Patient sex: M
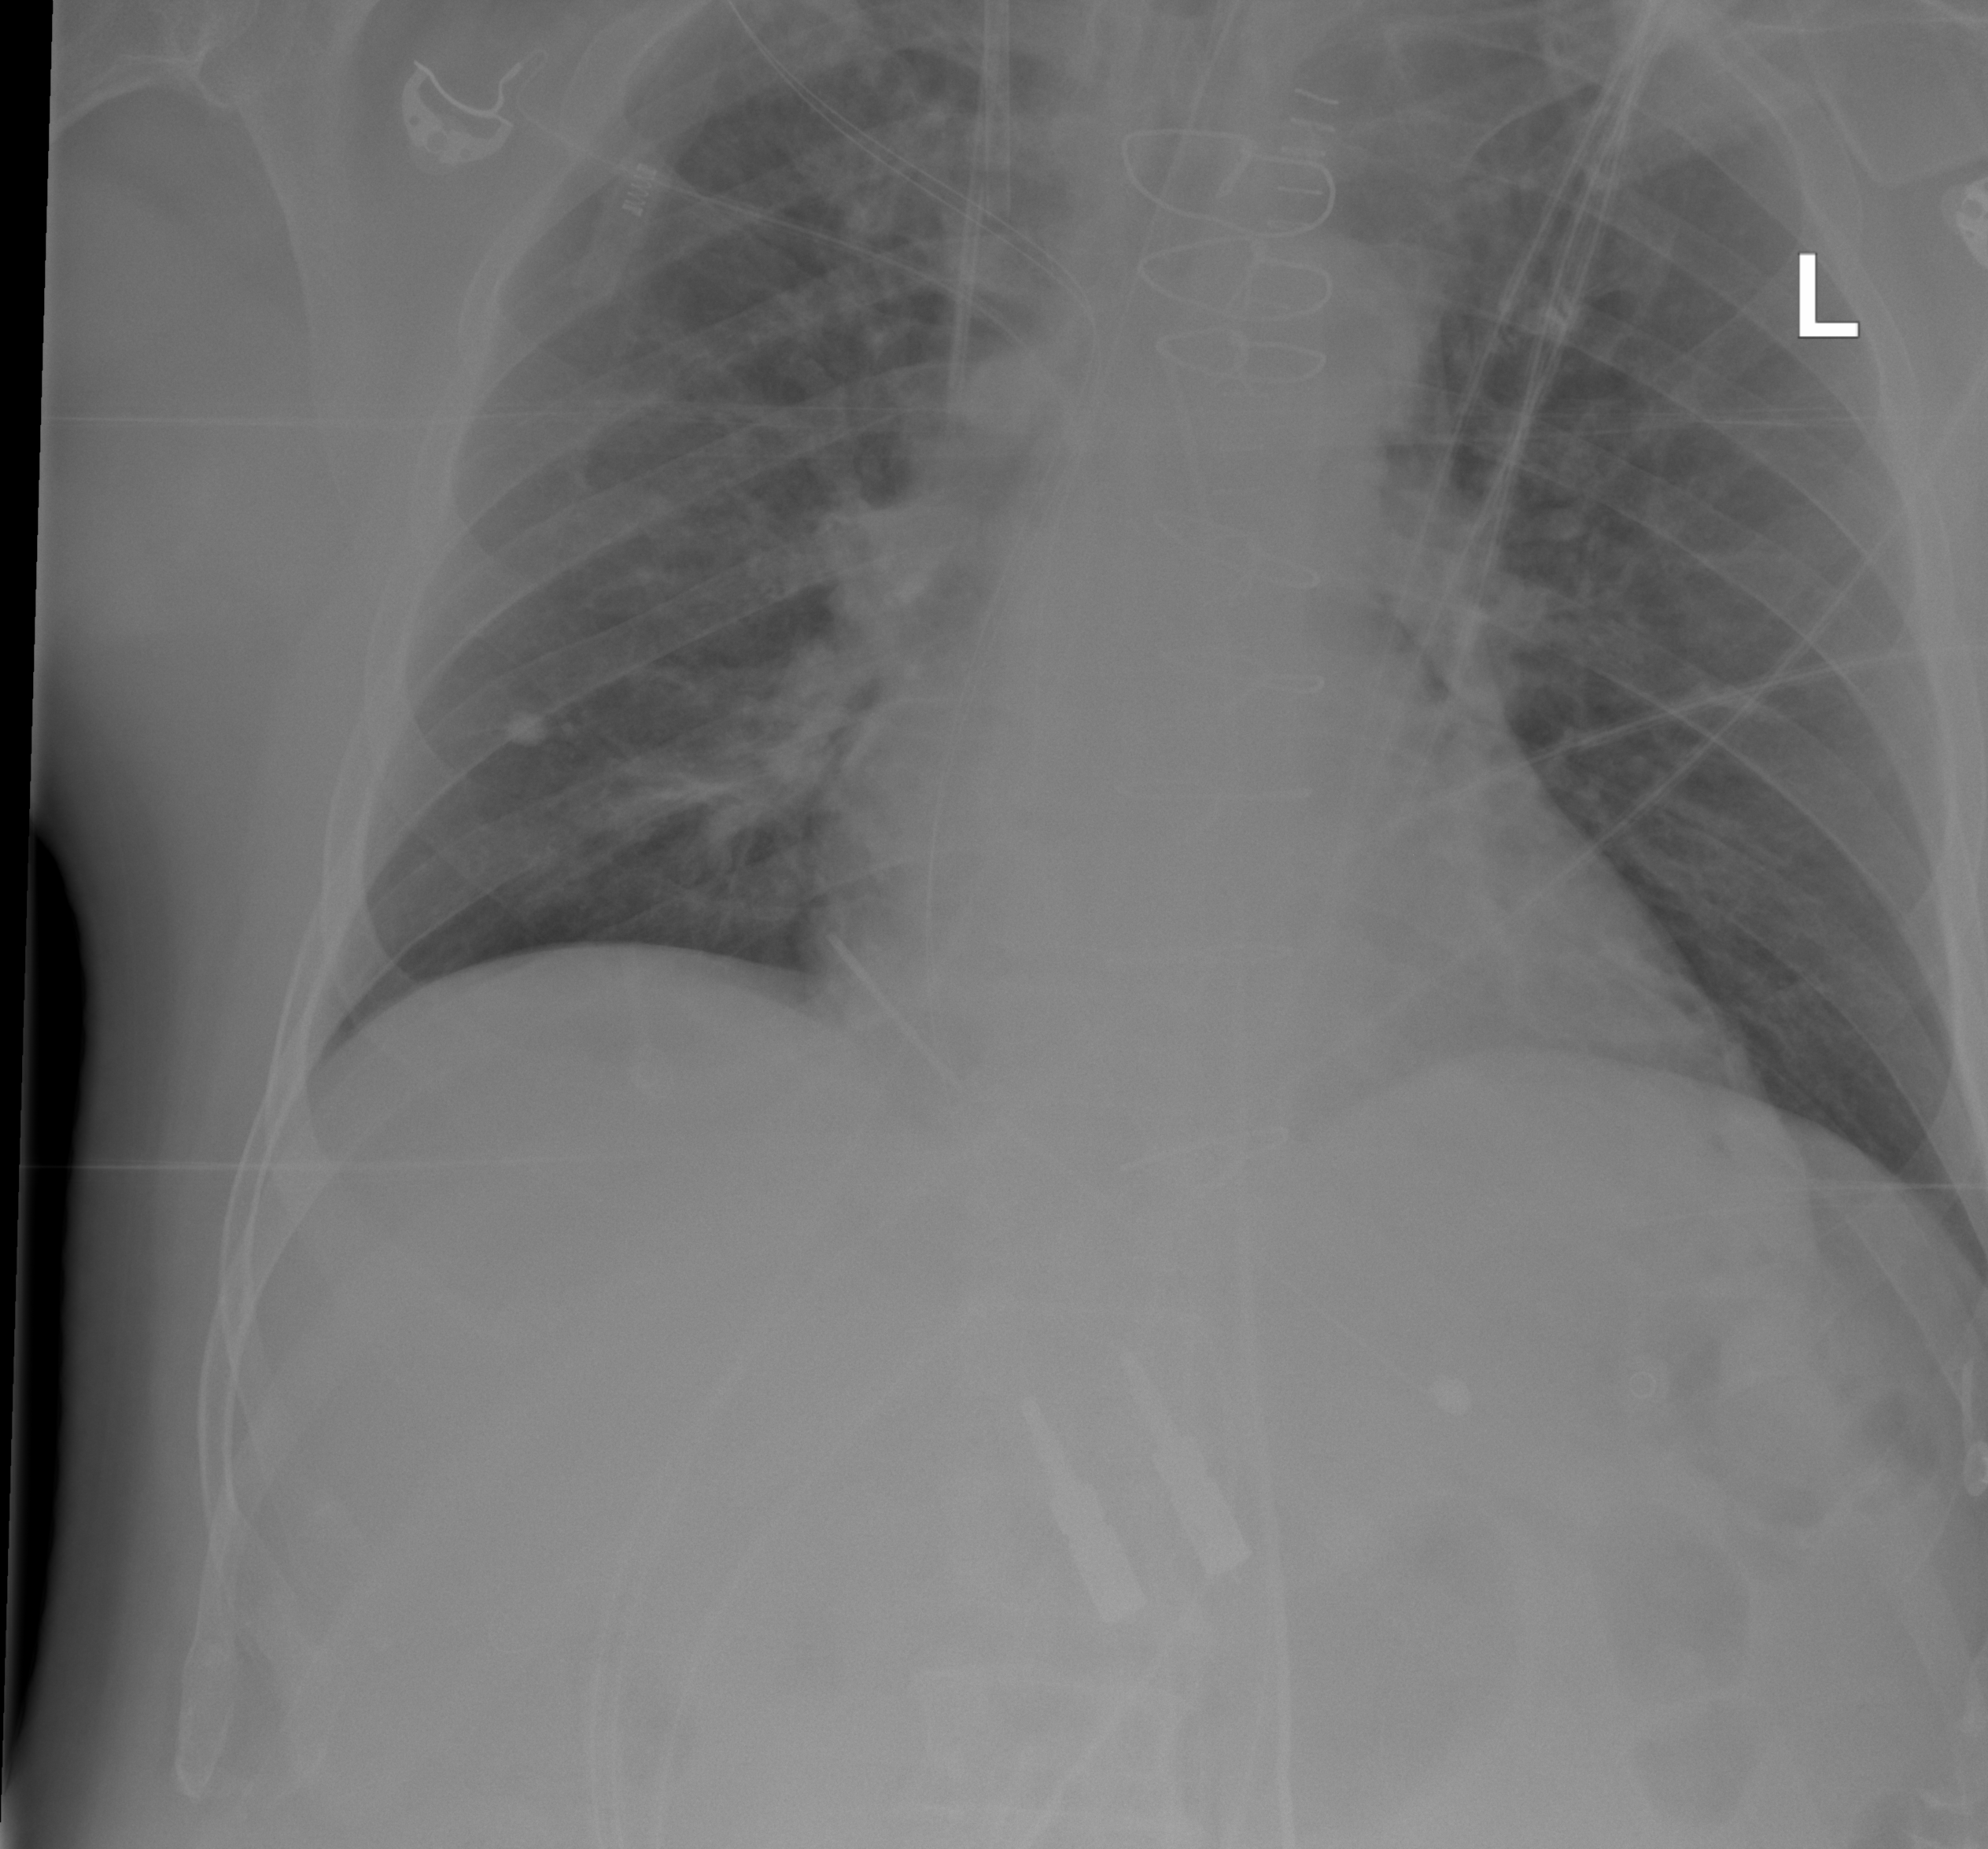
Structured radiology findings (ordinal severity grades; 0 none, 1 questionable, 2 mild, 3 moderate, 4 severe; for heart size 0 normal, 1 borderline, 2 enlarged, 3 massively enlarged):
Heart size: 2
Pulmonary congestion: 2
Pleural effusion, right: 0
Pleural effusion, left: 0
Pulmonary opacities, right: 0
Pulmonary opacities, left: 0
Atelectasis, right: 2
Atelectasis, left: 2